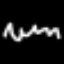
Label: squiggle